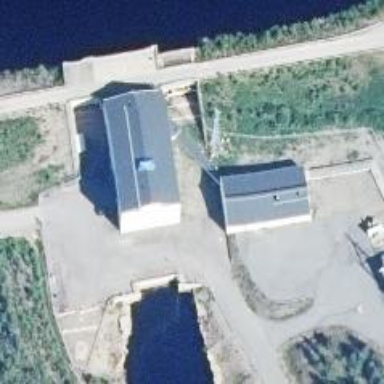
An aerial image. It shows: Hydro power generator utilizing water storage as its method.